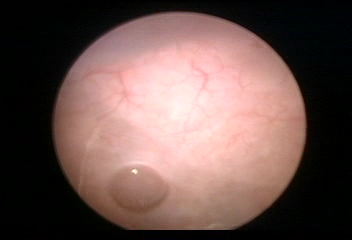
Modality: WLC
Class: Foreign bodies
Subclass: AirBubble
Bladder cancer association: No
Annotated structures: Air bubble